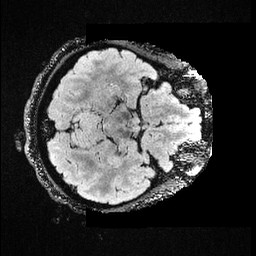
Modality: FLAIR
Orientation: axial
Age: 35
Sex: female
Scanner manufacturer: ge
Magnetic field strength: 3 T
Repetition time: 4.802 s
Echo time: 0.1169 s